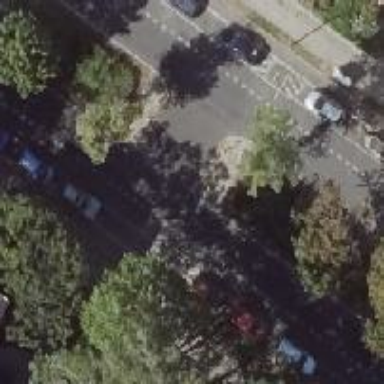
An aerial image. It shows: Tertiary road with asphalt surface. There is parallel on-street parking available on the right lane.